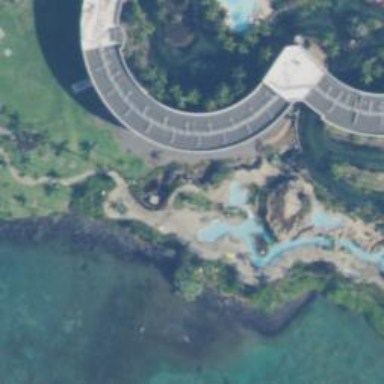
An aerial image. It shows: Swimming pool located in leisure land.